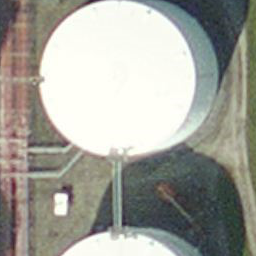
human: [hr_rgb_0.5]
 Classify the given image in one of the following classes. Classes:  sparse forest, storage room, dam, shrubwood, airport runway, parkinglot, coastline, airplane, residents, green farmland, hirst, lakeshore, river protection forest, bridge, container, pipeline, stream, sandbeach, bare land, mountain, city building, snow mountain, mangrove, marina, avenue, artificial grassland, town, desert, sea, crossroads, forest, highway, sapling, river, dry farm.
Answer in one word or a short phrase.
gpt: storage room